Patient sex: F
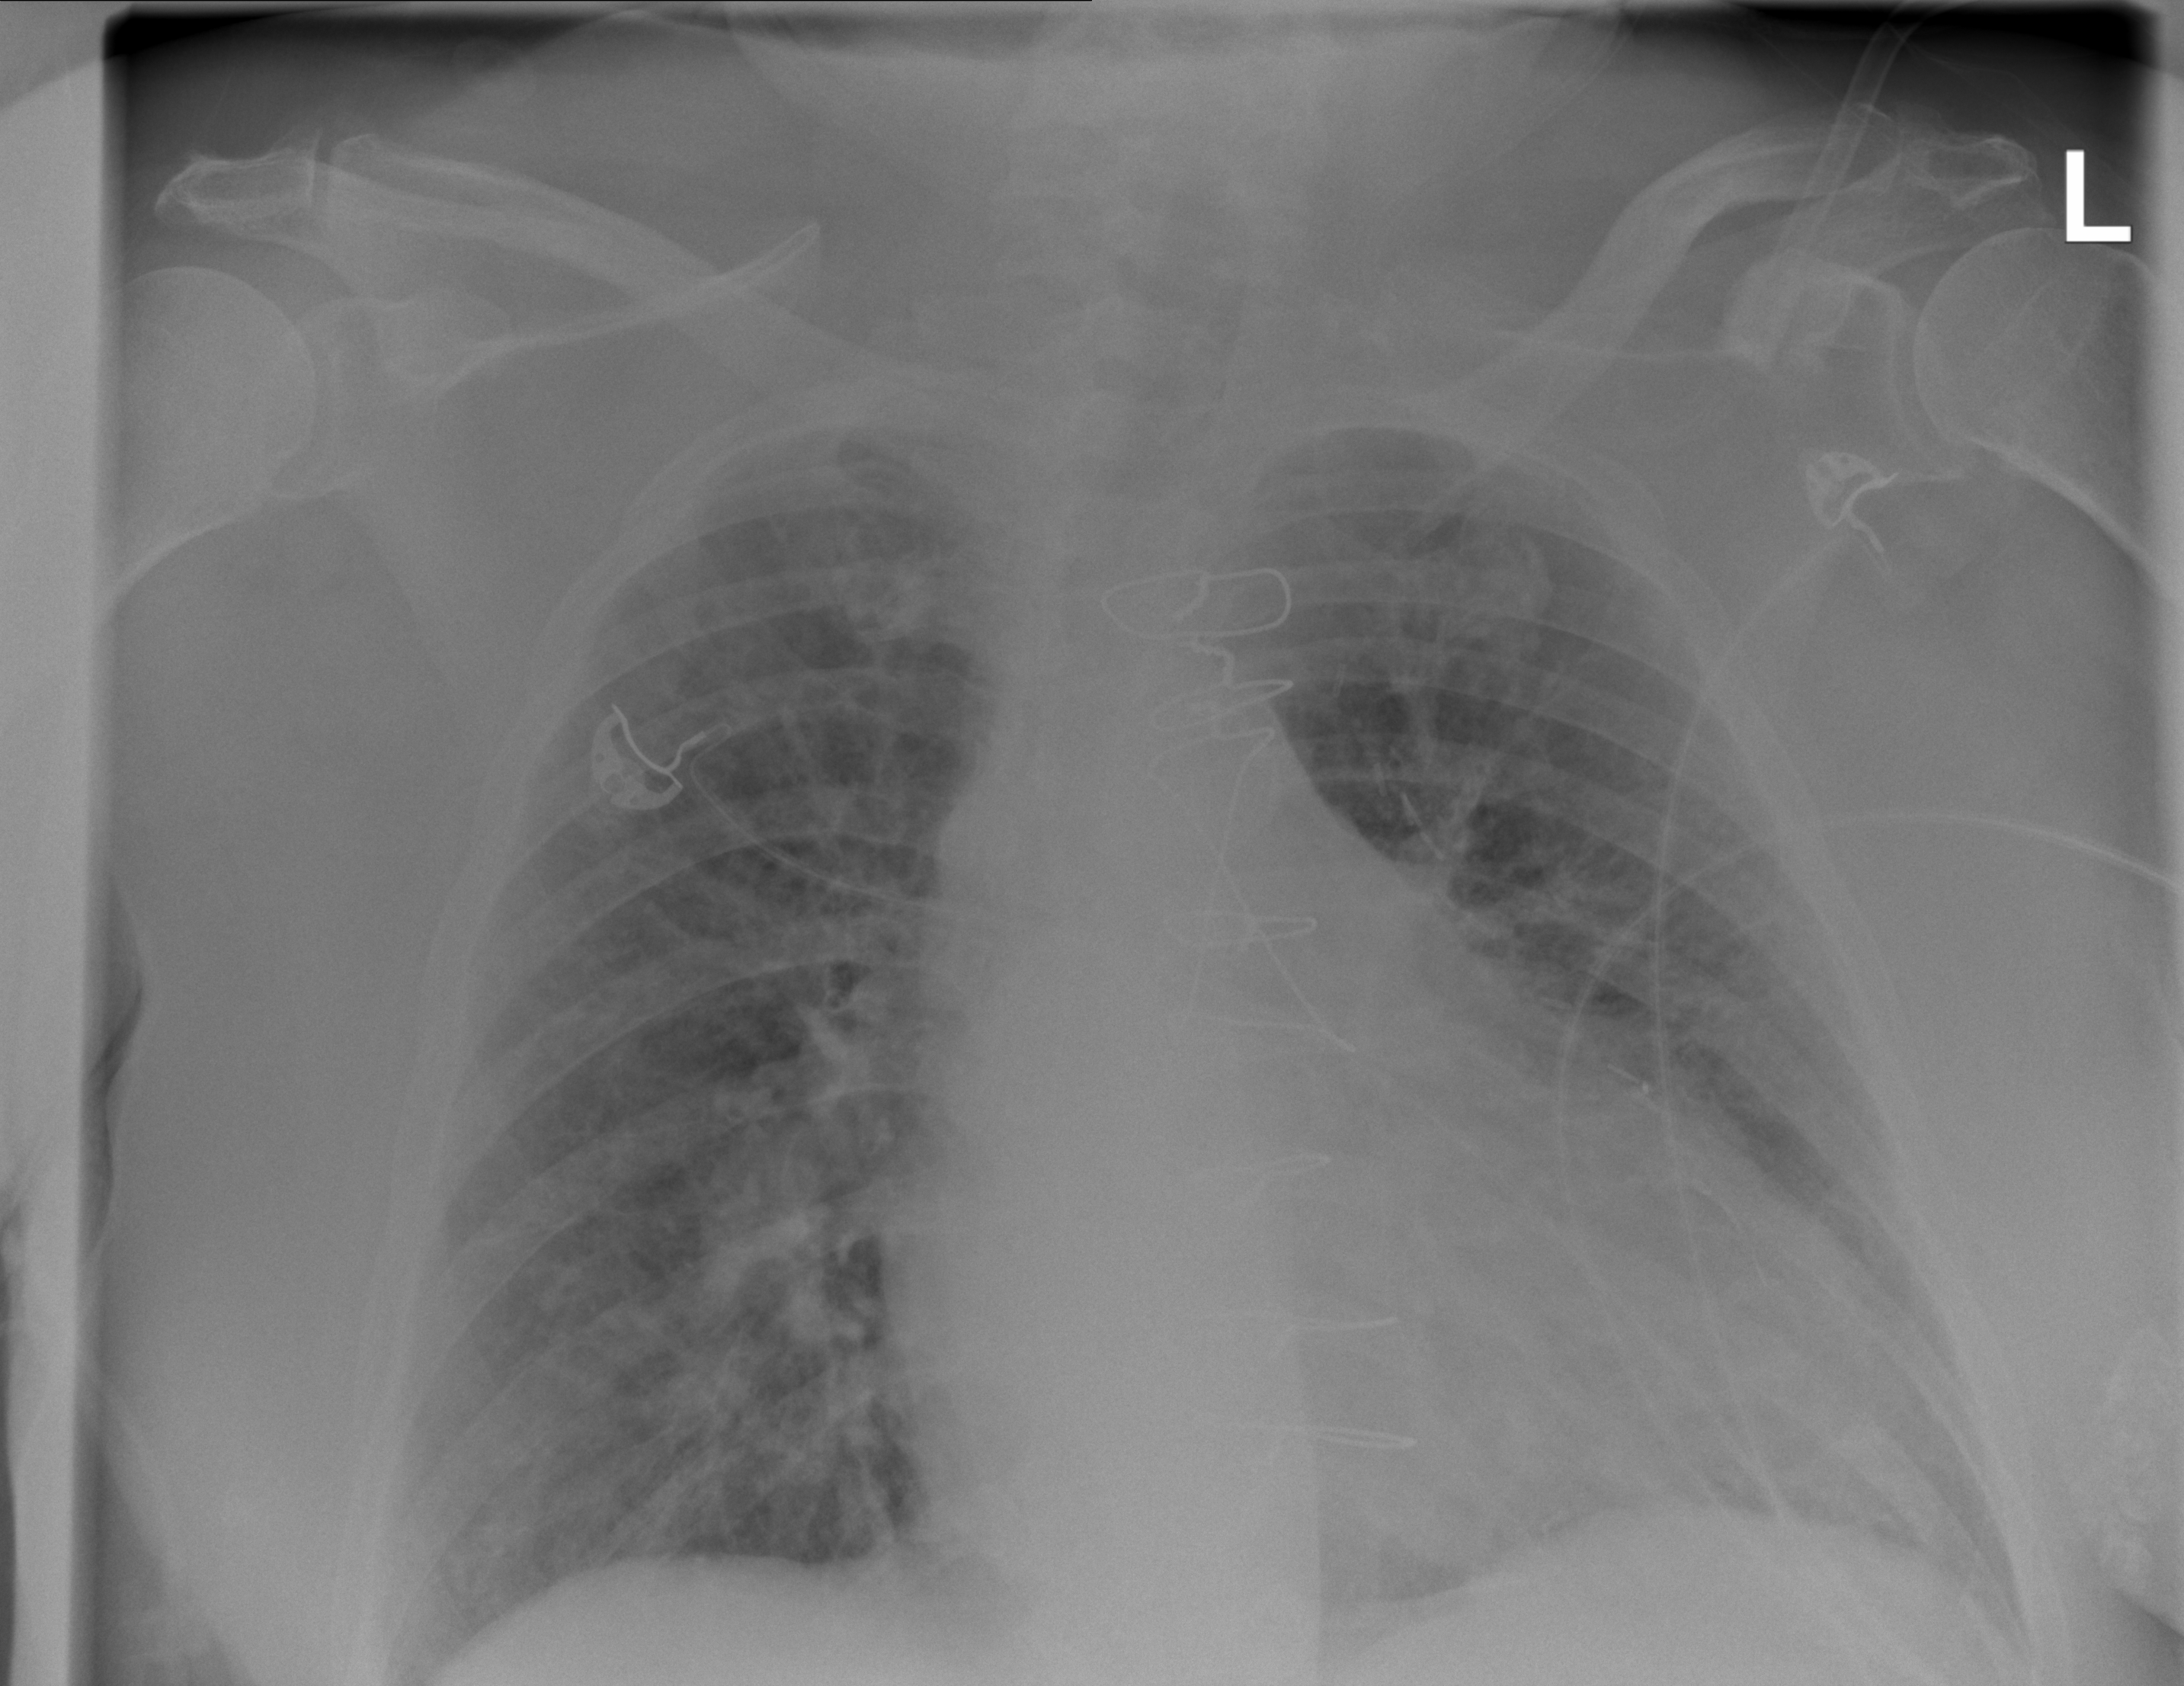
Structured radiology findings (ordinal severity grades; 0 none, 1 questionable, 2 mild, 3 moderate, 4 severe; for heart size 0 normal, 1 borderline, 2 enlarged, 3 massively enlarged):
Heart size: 2
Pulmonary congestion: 2
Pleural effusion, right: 0
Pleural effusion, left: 0
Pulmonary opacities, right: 2
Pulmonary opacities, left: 2
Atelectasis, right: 0
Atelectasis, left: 0